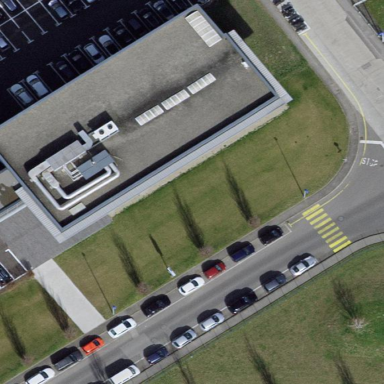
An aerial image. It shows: Street-side parking available in parallel orientation.